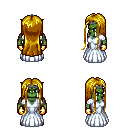
a pixel art fantasy rpg character, male body template, orc, green skin, underdress, robe skirt, blonde extra-long hairstyle, iron tiara, gold gloves, maroon shoes, four views (front, back, left, right), 2x2 character sprite sheet, small pixel art, hard edges, no anti-aliasing